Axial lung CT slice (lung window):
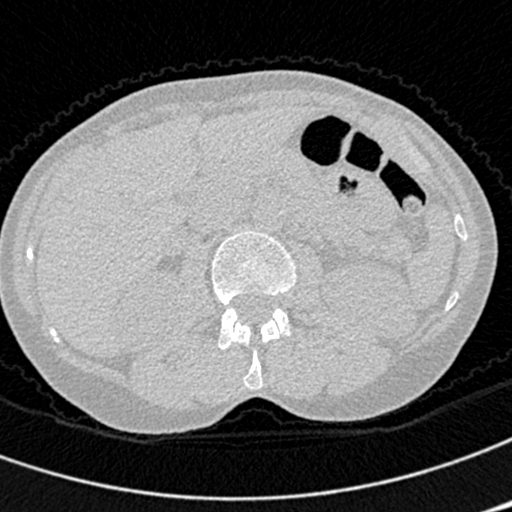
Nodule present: no